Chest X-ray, PA view. Patient: 63 years old, sex M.
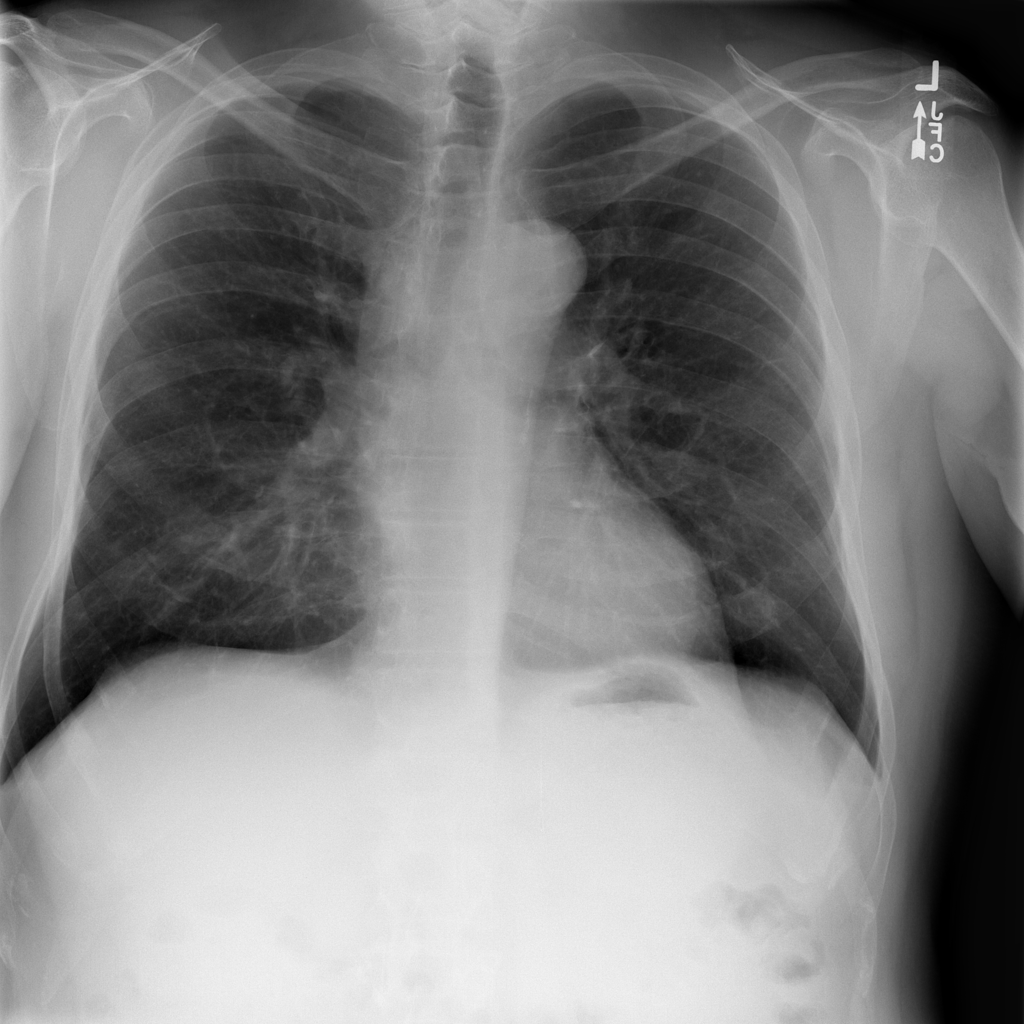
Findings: No Finding